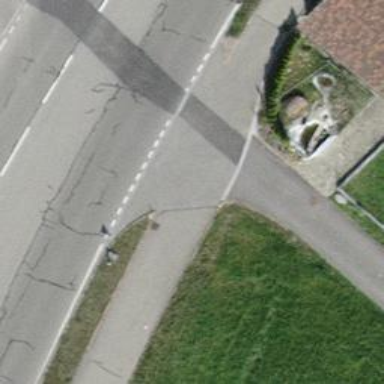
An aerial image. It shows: Asphalt track with grade1 tracktype.